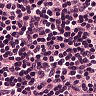
Metastatic tissue present: no